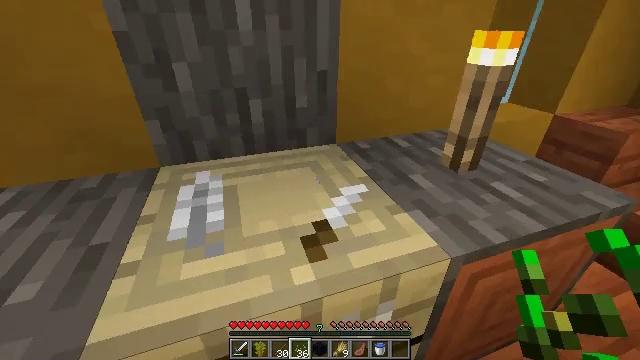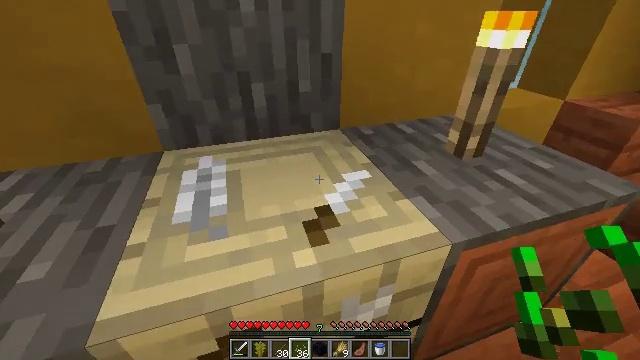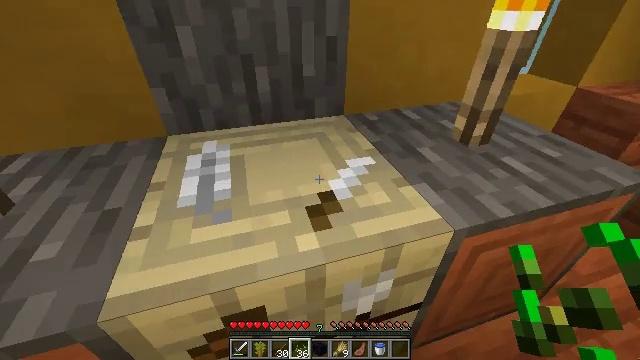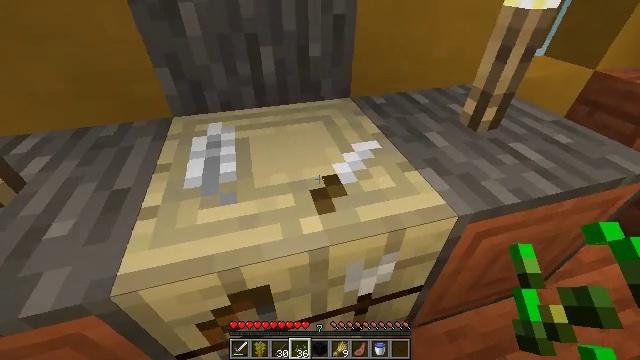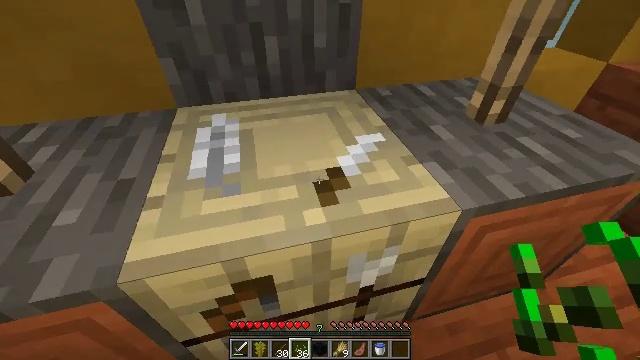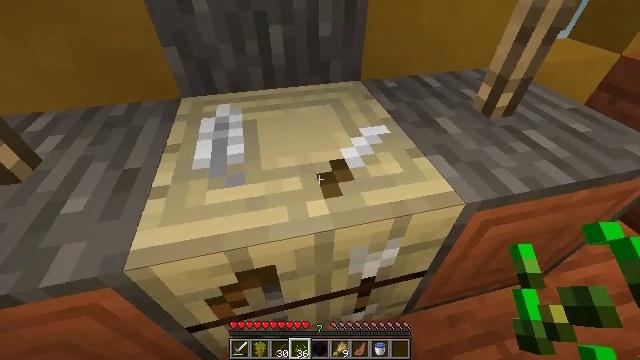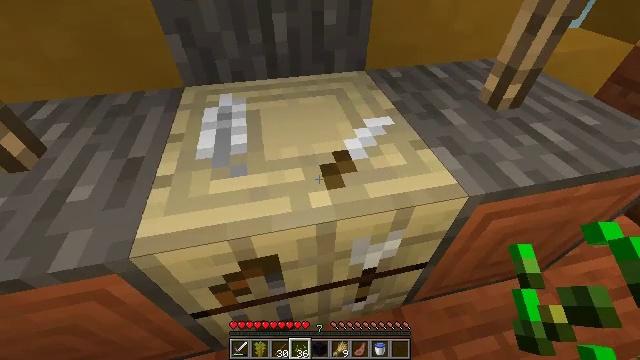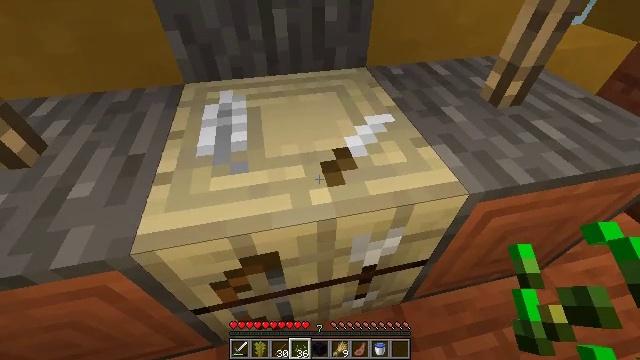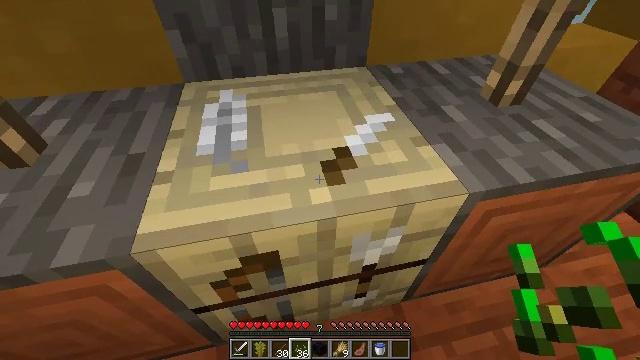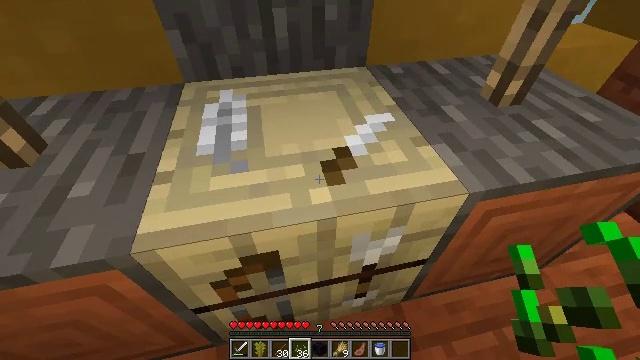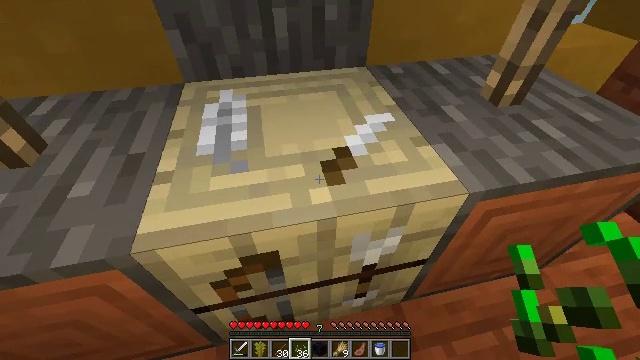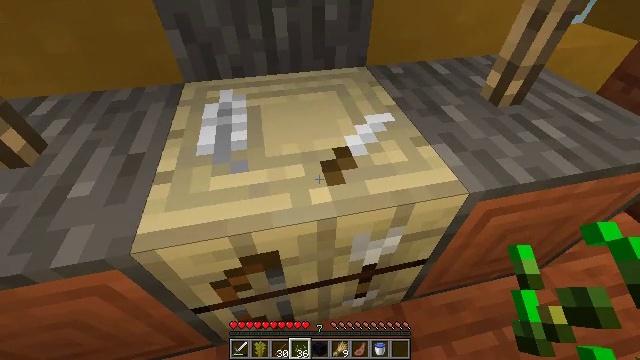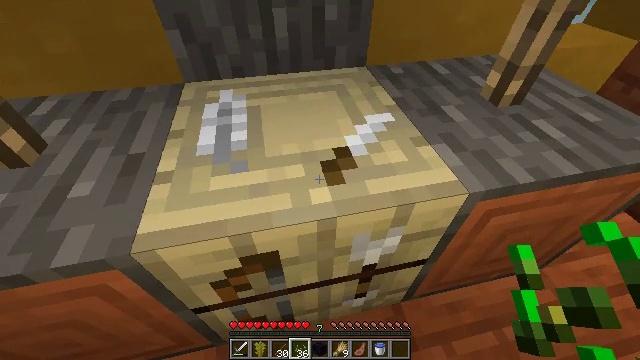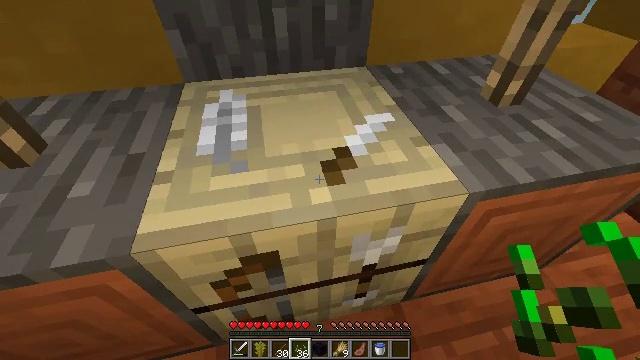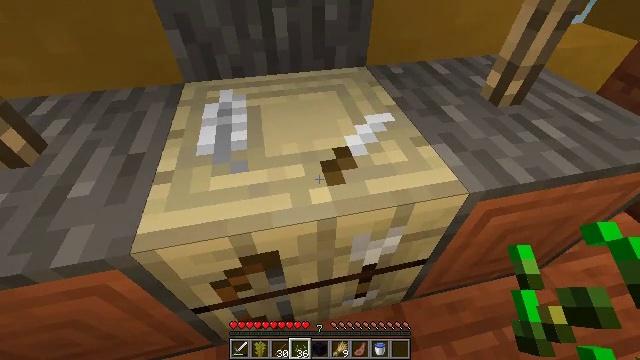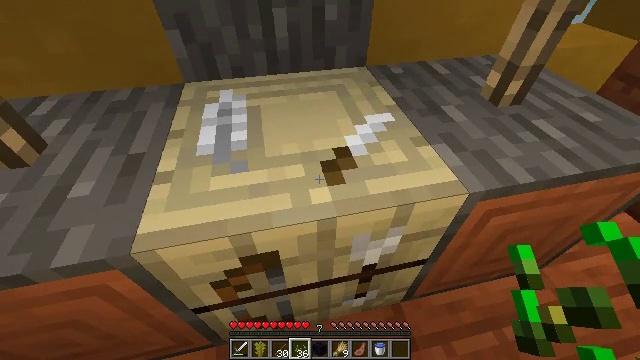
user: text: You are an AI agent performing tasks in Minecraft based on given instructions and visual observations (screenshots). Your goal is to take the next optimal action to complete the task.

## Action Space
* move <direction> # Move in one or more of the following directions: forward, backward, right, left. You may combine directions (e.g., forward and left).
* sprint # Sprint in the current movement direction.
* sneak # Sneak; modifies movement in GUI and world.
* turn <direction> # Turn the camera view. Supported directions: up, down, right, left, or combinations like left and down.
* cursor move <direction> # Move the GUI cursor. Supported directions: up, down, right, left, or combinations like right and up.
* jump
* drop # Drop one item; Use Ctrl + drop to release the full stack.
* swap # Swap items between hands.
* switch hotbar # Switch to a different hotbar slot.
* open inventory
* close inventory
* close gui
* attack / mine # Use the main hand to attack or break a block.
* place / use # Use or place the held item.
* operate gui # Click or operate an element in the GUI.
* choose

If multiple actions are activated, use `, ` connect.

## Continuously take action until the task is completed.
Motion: motion action
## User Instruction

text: Recycle the fletching table.
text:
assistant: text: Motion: turn down
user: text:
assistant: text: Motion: turn left and down
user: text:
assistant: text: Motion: turn left and down
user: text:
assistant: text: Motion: turn left and down
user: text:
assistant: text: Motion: turn left and down
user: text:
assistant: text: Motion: turn down
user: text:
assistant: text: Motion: no_op
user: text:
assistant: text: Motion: no_op
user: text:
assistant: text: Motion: no_op
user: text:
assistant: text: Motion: no_op
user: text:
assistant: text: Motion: no_op
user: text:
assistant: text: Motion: no_op
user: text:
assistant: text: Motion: no_op
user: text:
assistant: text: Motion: no_op
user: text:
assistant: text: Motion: no_op
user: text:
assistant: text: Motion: no_op
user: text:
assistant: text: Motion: no_op
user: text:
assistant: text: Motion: no_op
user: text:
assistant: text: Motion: turn left
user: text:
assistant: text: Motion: no_op
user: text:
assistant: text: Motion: no_op
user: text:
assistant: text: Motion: no_op
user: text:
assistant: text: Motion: no_op
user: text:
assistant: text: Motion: no_op
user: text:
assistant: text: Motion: no_op
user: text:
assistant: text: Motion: no_op
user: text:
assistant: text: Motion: no_op
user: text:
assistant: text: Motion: no_op
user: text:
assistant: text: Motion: no_op
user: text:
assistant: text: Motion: use / place